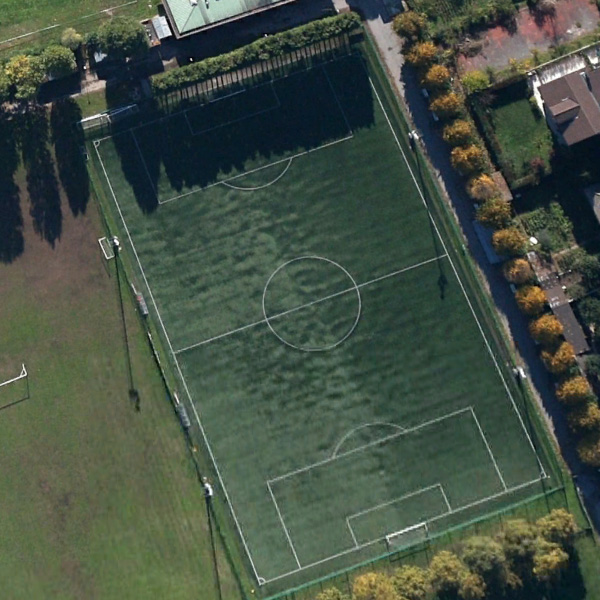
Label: Playground